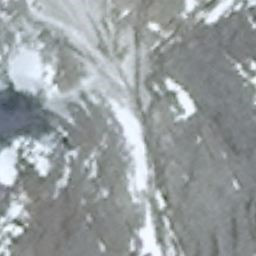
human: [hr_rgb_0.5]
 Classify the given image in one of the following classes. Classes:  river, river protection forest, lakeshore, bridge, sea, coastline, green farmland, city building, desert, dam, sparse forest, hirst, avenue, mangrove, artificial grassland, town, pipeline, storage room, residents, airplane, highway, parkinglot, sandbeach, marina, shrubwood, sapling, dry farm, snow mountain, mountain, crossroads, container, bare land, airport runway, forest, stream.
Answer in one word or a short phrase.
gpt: snow mountain